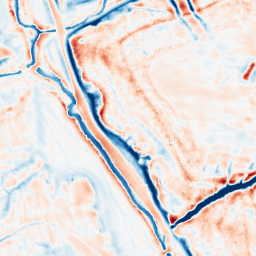
Category: edge_preserving
Decomposition family: bilateral
Decomposition parameters: d: 21
sigma_color: 50
sigma_space: 50
Upsampling method: bilinear
Upsampling parameters: scale: 4
Upsampling scale: 4